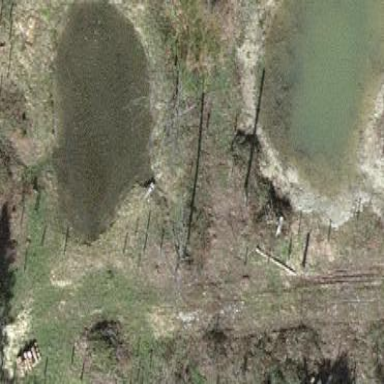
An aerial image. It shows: Pond with natural water.